Aerial crown-view tile of a tropical tree (Barro Colorado Island, Panama), acquired 20250317:
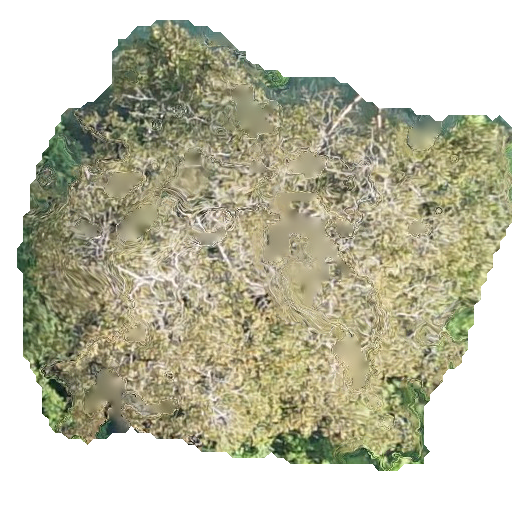
Species: Dipteryx oleifera
GBIF accepted scientific name: Dipteryx oleifera
Crown area: 244.951 m²